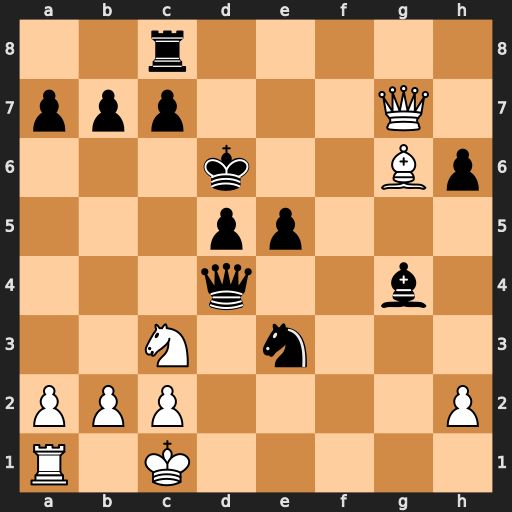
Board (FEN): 2r5/ppp3Q1/3k2Bp/3pp3/3q2b1/2N1n3/PPP4P/R1K5
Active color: w
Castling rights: -
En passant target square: -
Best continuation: Nb5+ Kc5 Nxd4